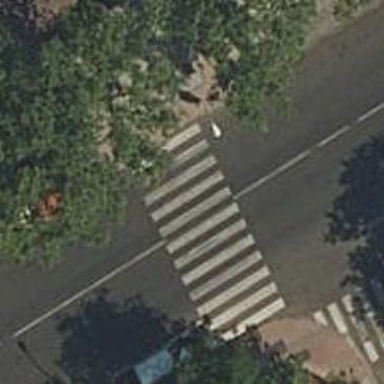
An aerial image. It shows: Zebra crossing on the road.